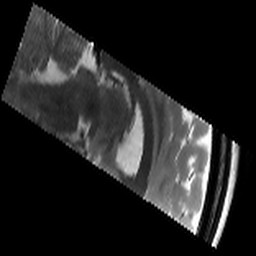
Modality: T2w
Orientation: sagittal
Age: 19
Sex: female
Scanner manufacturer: siemens
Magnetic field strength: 3 T
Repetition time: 8.02 s
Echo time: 0.08 s